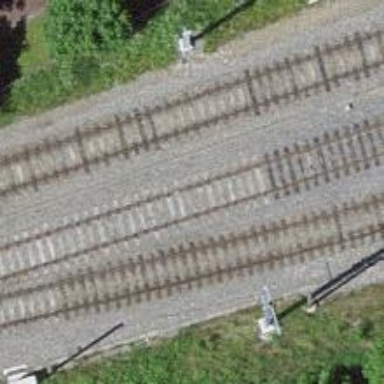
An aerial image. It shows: Railway siding with one electrified track and contact line for powering the train.